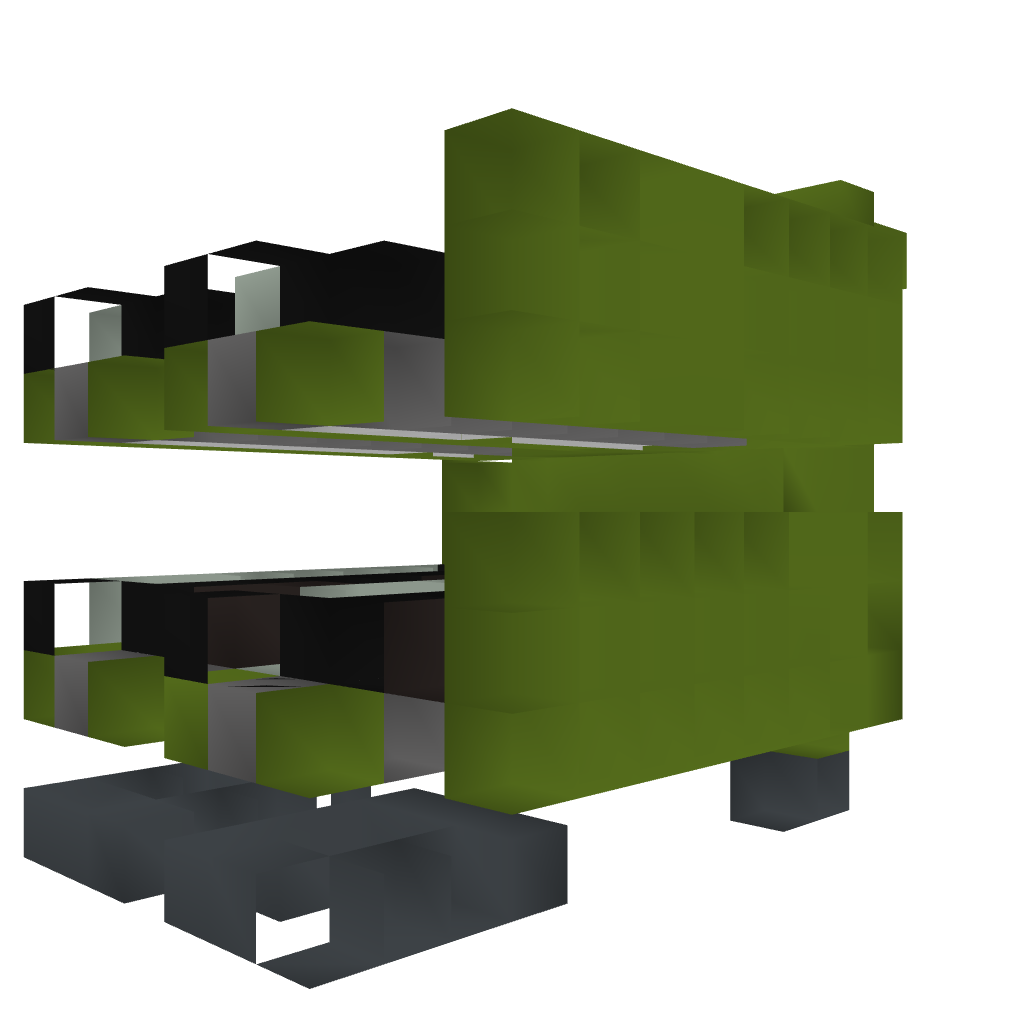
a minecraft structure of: multi tnt cannon(low range)